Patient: sex M, age 71
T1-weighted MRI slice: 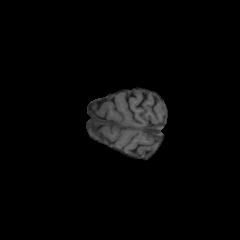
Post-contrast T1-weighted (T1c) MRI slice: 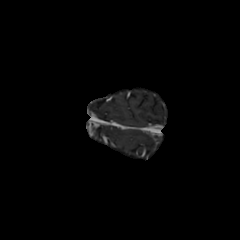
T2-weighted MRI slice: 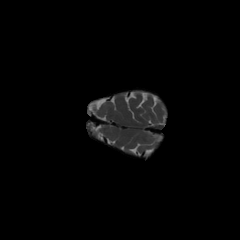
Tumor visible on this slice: no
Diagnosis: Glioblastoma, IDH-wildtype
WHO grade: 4